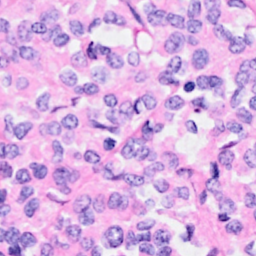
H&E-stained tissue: Breast